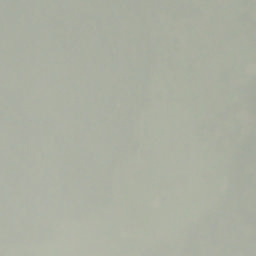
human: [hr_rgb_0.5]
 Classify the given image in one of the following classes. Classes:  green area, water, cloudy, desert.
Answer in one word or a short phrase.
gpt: cloudy